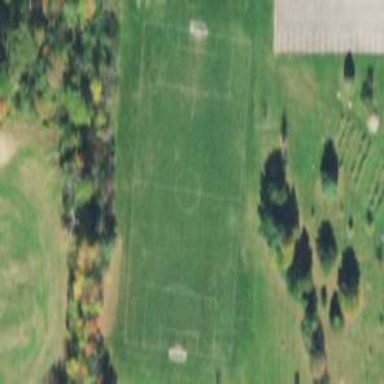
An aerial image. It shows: Soccer pitch with grass surface for leisure and sports.